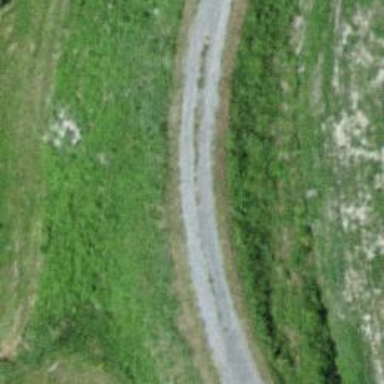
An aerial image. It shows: Asphalt track with grade1 tracktype. There is embankment along the road.